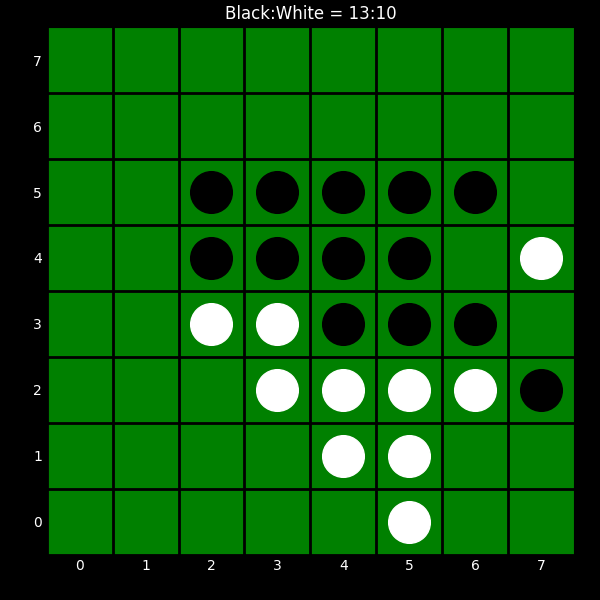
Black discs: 13
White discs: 10